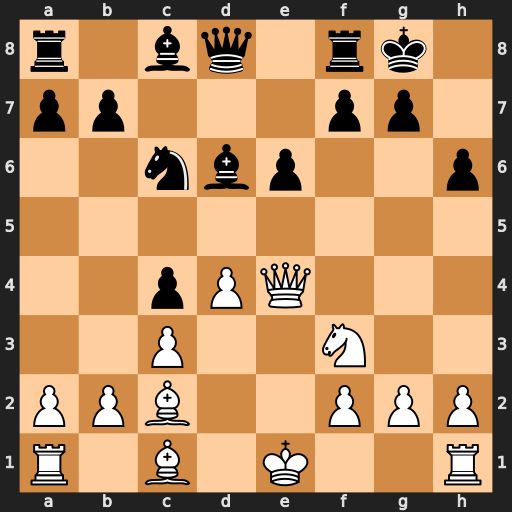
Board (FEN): r1bq1rk1/pp3pp1/2nbp2p/8/2pPQ3/2P2N2/PPB2PPP/R1B1K2R
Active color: w
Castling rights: KQ
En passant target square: -
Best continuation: Qh7#